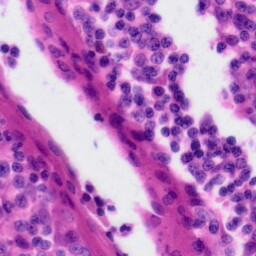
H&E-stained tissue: Tonsil